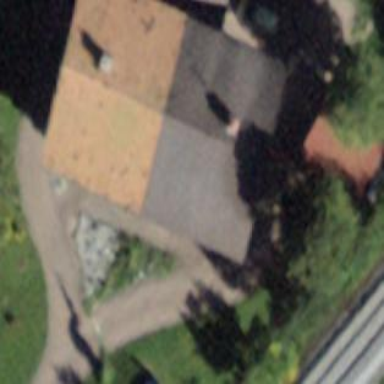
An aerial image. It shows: Building with tile roof.